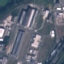
Land use / land cover class: Industrial